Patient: sex M, age 73
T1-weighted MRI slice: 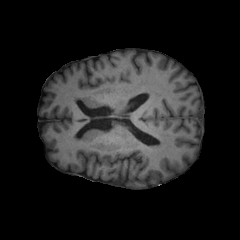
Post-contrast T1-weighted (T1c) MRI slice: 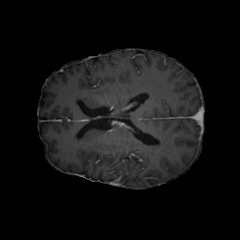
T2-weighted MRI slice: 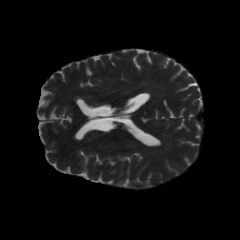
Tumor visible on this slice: no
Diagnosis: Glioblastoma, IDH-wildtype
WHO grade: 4